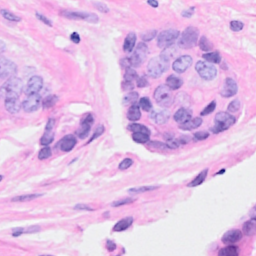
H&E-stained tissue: Breast